Interaction volume radius: 10 \u00c5
Interaction volume height: 15 \u00c5
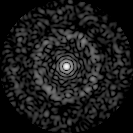
Disorder parameter: 0.8424